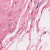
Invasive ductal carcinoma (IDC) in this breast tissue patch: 0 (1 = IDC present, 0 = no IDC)